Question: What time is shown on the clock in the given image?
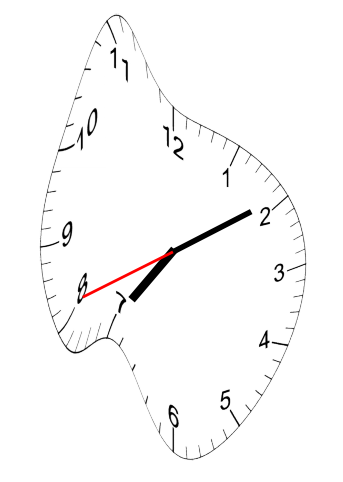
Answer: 07:09:41